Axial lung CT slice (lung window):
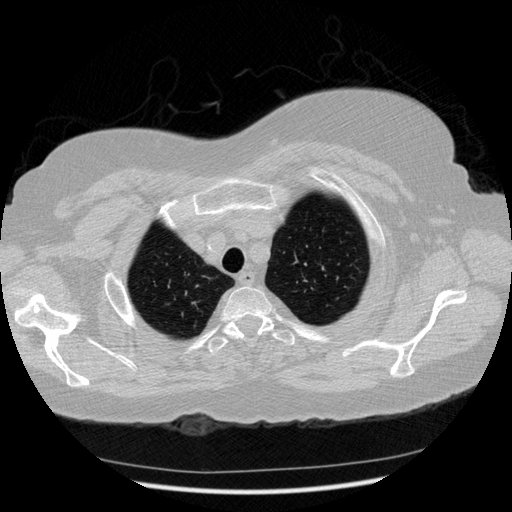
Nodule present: no